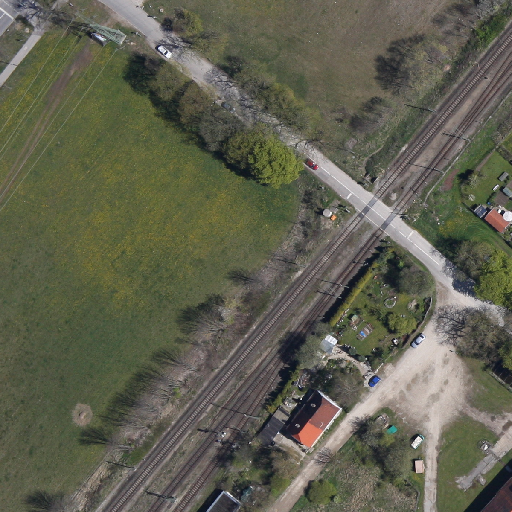
Referring expression: bikeway